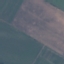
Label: AnnualCrop